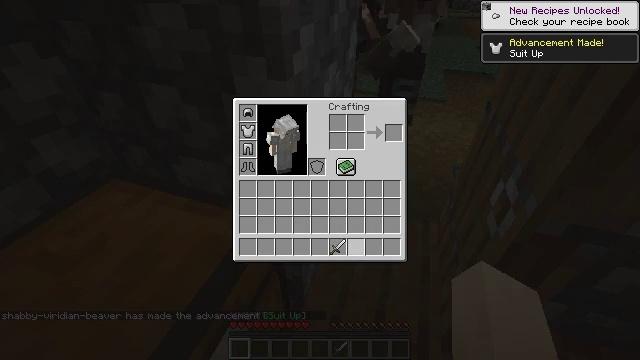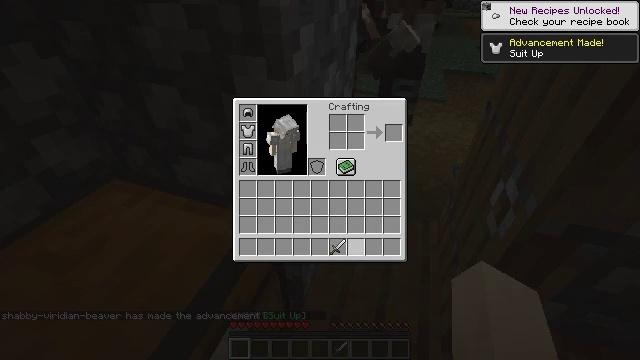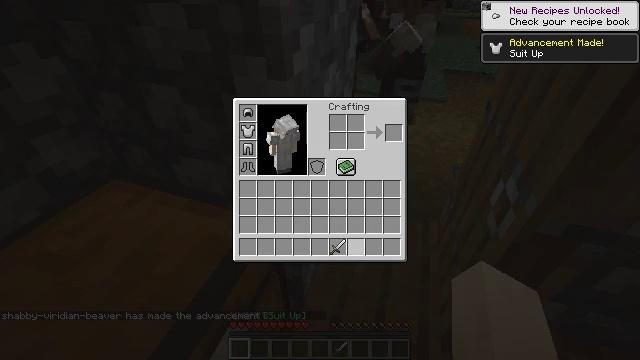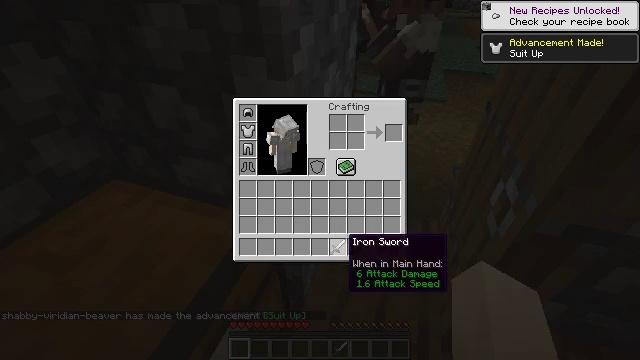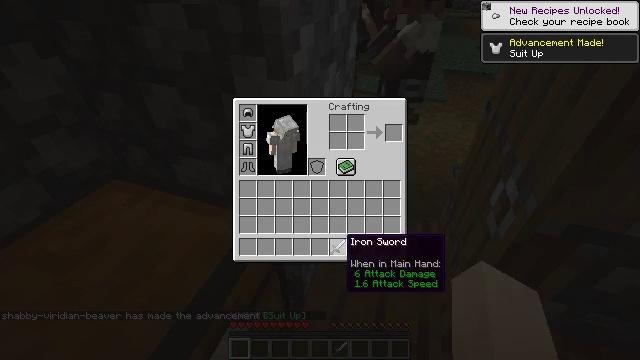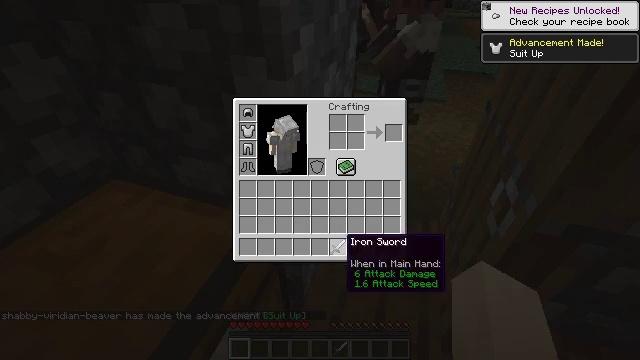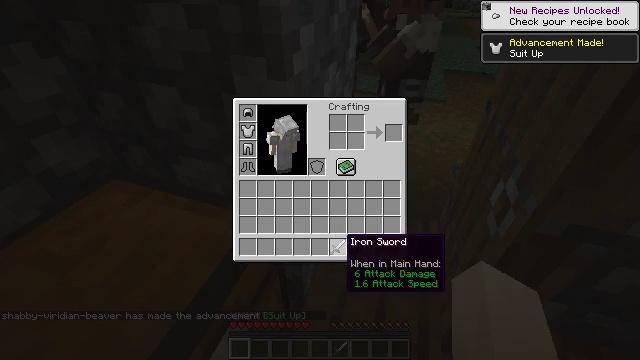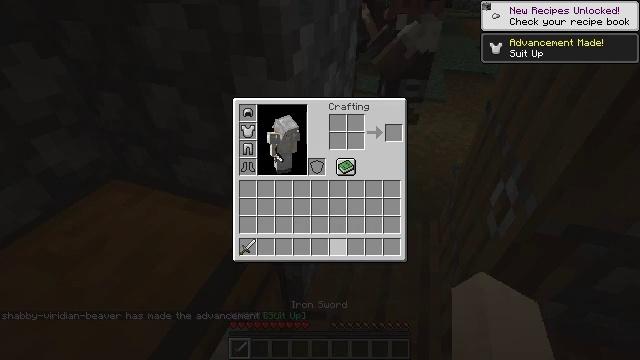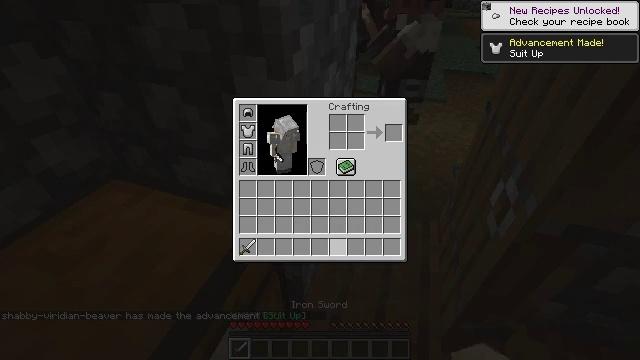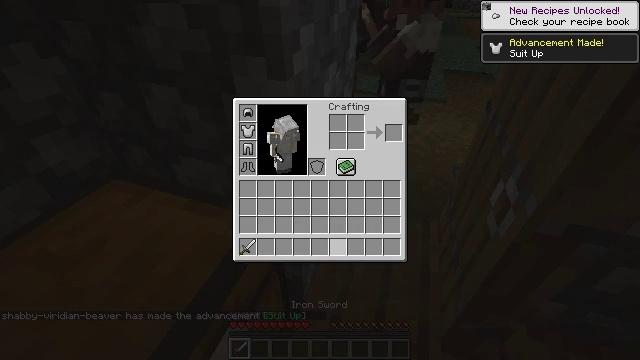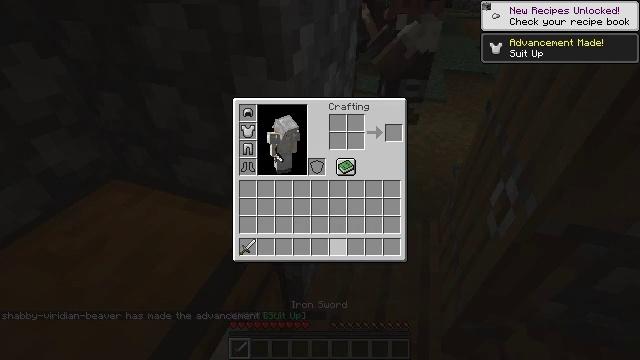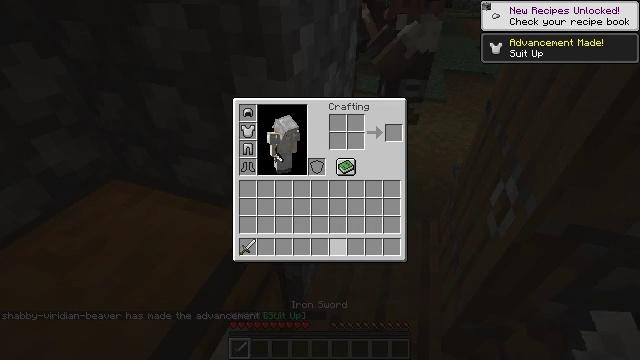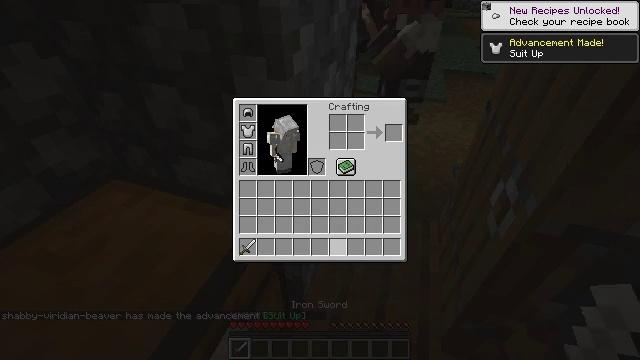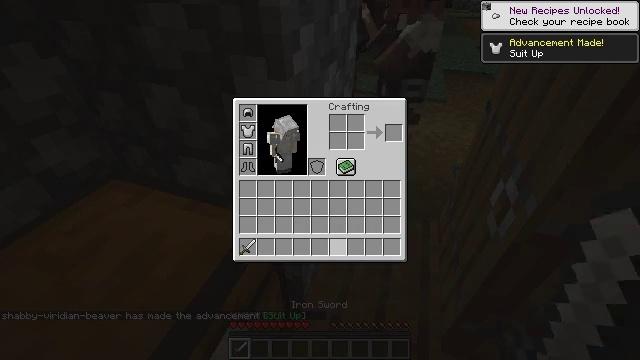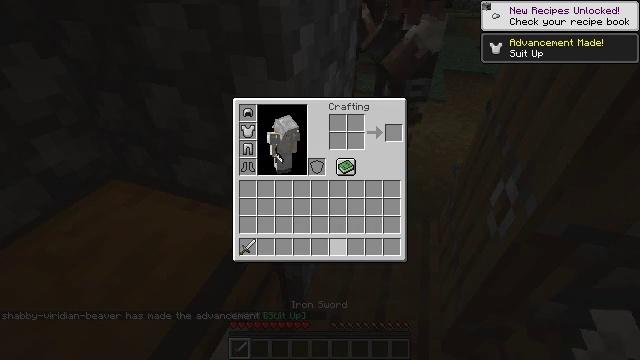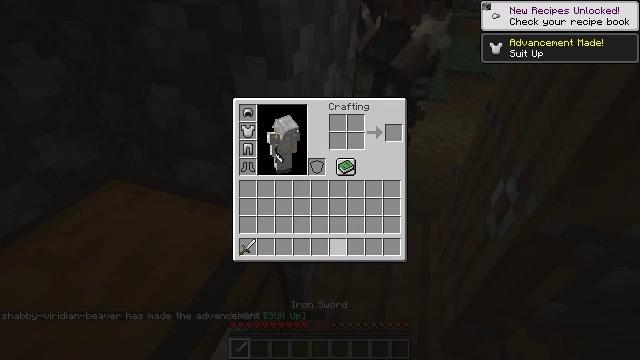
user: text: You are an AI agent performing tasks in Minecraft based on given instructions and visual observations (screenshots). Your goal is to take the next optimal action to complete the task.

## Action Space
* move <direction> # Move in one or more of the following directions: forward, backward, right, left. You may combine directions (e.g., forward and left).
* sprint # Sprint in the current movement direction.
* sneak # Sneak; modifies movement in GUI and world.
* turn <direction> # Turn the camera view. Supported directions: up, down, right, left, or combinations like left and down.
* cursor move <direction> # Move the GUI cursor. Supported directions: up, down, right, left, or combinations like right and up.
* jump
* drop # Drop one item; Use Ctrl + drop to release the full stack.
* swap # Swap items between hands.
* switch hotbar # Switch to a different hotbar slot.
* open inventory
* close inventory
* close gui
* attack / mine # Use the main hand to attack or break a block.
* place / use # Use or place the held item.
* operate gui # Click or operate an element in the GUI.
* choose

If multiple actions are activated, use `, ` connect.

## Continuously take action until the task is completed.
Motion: motion action
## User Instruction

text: Break the spruce leaves to clear the area.
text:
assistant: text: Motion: sneak
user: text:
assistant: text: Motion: sneak
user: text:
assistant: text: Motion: sneak, cursor move left
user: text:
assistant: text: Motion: no_op
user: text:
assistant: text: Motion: no_op
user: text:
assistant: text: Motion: no_op
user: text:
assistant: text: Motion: switch to hotbar 1
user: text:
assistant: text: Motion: switch to hotbar 1
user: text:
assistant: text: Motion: switch to hotbar 1
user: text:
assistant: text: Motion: switch to hotbar 1
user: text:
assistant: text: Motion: no_op
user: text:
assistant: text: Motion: no_op
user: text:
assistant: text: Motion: no_op
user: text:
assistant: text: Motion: no_op
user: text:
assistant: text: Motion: no_op
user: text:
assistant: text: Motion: no_op
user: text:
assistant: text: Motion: no_op
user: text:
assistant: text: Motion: no_op
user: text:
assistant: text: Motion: no_op
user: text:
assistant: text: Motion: no_op
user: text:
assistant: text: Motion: no_op
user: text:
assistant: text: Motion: no_op
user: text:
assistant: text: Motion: no_op
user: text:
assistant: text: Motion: no_op
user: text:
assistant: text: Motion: no_op
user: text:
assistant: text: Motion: no_op
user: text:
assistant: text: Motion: no_op
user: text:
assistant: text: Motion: no_op
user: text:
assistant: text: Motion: no_op
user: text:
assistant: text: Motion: no_op